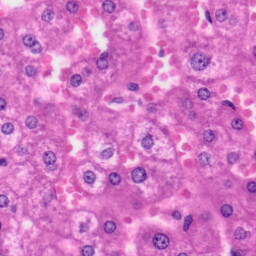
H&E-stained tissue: Liver